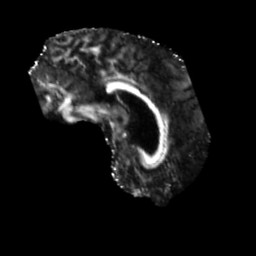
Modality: FA
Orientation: sagittal
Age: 43
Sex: male
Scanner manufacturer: siemens
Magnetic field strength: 3 T
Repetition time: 5.47 s
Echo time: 0.0854 s